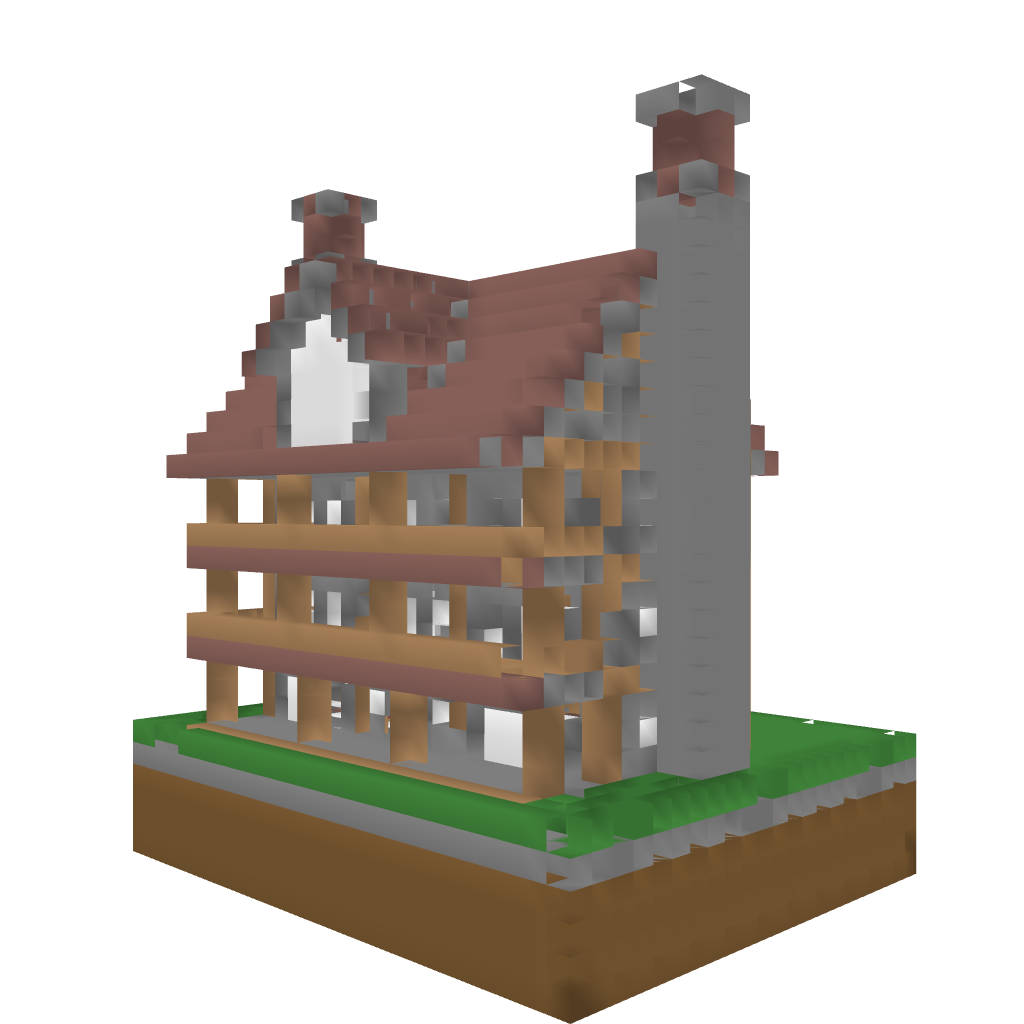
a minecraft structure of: Four Room Inn bad low quality